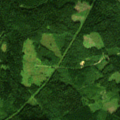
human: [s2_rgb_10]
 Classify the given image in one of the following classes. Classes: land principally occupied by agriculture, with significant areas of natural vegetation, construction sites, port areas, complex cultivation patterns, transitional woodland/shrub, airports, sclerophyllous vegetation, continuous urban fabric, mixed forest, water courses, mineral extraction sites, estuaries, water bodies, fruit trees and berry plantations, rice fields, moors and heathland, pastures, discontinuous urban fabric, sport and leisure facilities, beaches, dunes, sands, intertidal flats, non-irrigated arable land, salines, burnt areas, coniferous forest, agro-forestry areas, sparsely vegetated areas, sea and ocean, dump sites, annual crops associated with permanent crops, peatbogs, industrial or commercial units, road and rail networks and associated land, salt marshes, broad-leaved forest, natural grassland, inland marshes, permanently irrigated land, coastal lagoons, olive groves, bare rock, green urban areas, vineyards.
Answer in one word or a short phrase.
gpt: mixed forest, transitional woodland/shrub